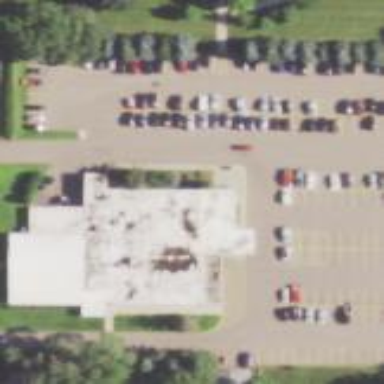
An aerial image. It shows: Social centre building.